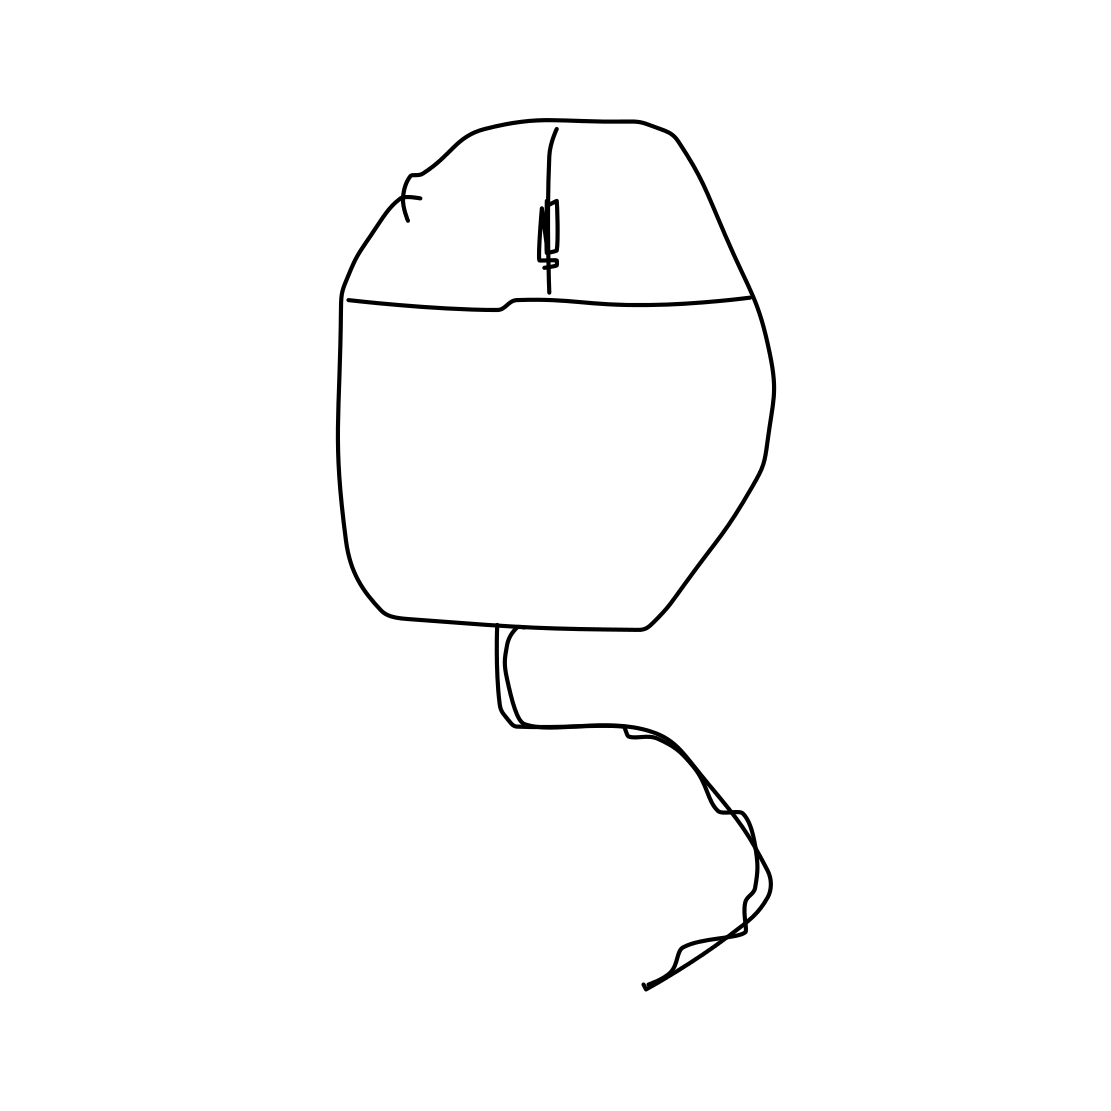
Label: computer-mouse